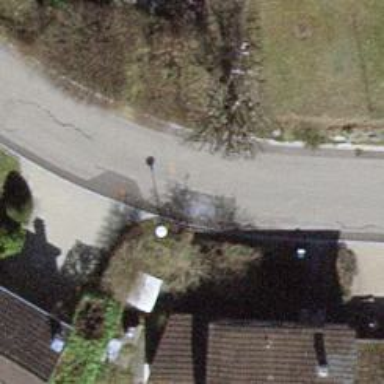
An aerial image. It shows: Asphalt road in residential area.